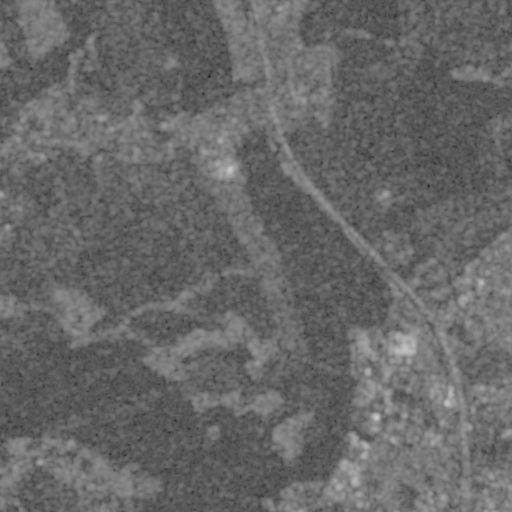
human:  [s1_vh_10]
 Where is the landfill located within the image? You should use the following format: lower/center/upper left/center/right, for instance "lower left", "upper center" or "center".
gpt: The landfill is located in the lower left of the image.
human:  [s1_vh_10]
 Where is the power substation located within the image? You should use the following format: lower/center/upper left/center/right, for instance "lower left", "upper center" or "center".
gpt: The power substation is located in the lower right of the image.
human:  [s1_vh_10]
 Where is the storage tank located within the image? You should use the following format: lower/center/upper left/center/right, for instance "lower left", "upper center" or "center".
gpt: The storage tank is located in the center left of the image.
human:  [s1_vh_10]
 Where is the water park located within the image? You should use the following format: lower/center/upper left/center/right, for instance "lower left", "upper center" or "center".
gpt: The water park is located in the lower right of the image.
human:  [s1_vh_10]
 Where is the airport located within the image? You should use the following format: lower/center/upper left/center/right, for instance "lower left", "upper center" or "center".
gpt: There is no airport in the image.

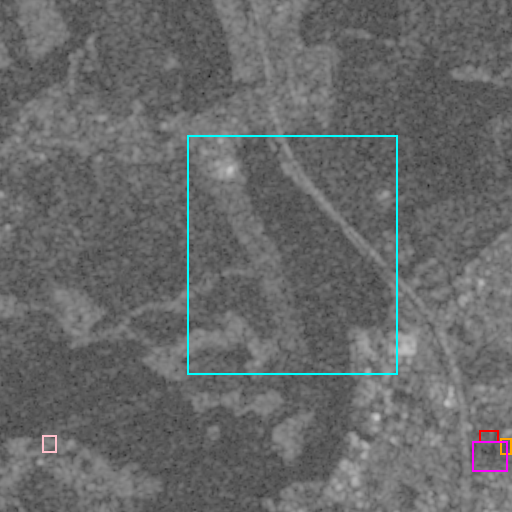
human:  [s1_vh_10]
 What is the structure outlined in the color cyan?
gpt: The structure outlined in cyan is a crop field.
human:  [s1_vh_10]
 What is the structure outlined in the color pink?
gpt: The structure outlined in pink is a landfill.
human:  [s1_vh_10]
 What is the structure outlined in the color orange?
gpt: The structure outlined in orange is a park.
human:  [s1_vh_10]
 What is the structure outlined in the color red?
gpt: The structure outlined in red is a parking lot.
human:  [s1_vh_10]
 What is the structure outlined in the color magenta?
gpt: The structure outlined in magenta is a water park.
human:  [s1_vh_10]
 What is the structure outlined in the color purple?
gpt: There is no purple outline.